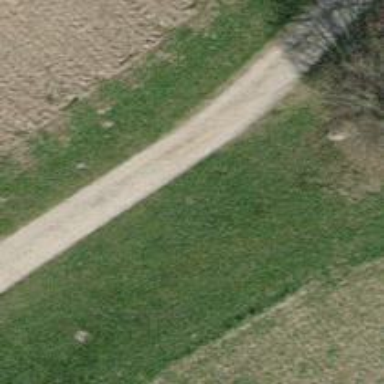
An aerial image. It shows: Track with compacted grade2 surface.